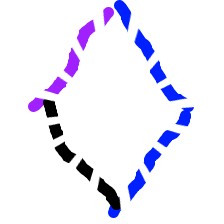
Shape: rhombus